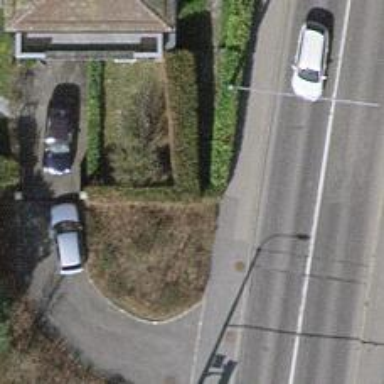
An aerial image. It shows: Hedge barrier.